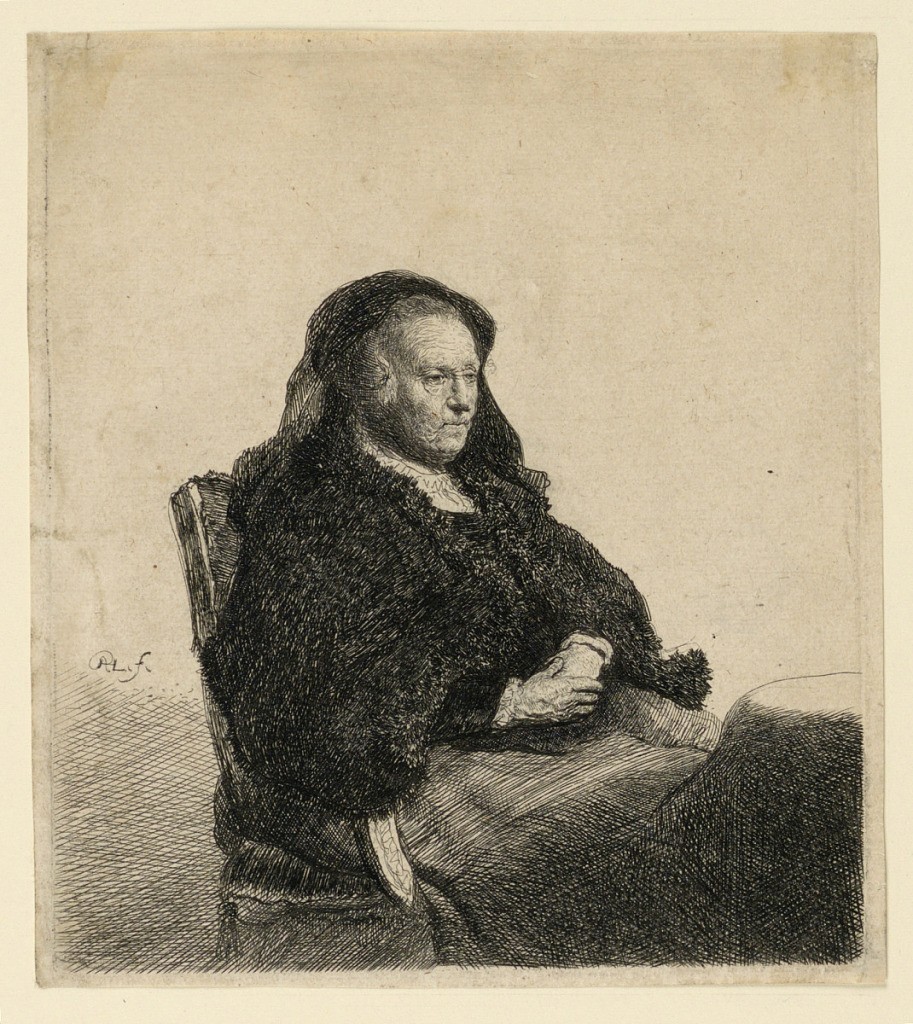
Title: The Artist's Mother Seated at a Table, Looking Right: Three Quarter Length
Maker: Rembrandt Harmensz van Rijn, Dutch, 1606–1669
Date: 1631
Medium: Eetching on laid paper
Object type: Print
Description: Three-quarter length portrait of an elderly woman, seated, facing right. She is seated near a table, her hands crossed in front of her.